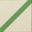
Piece: xx